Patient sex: M
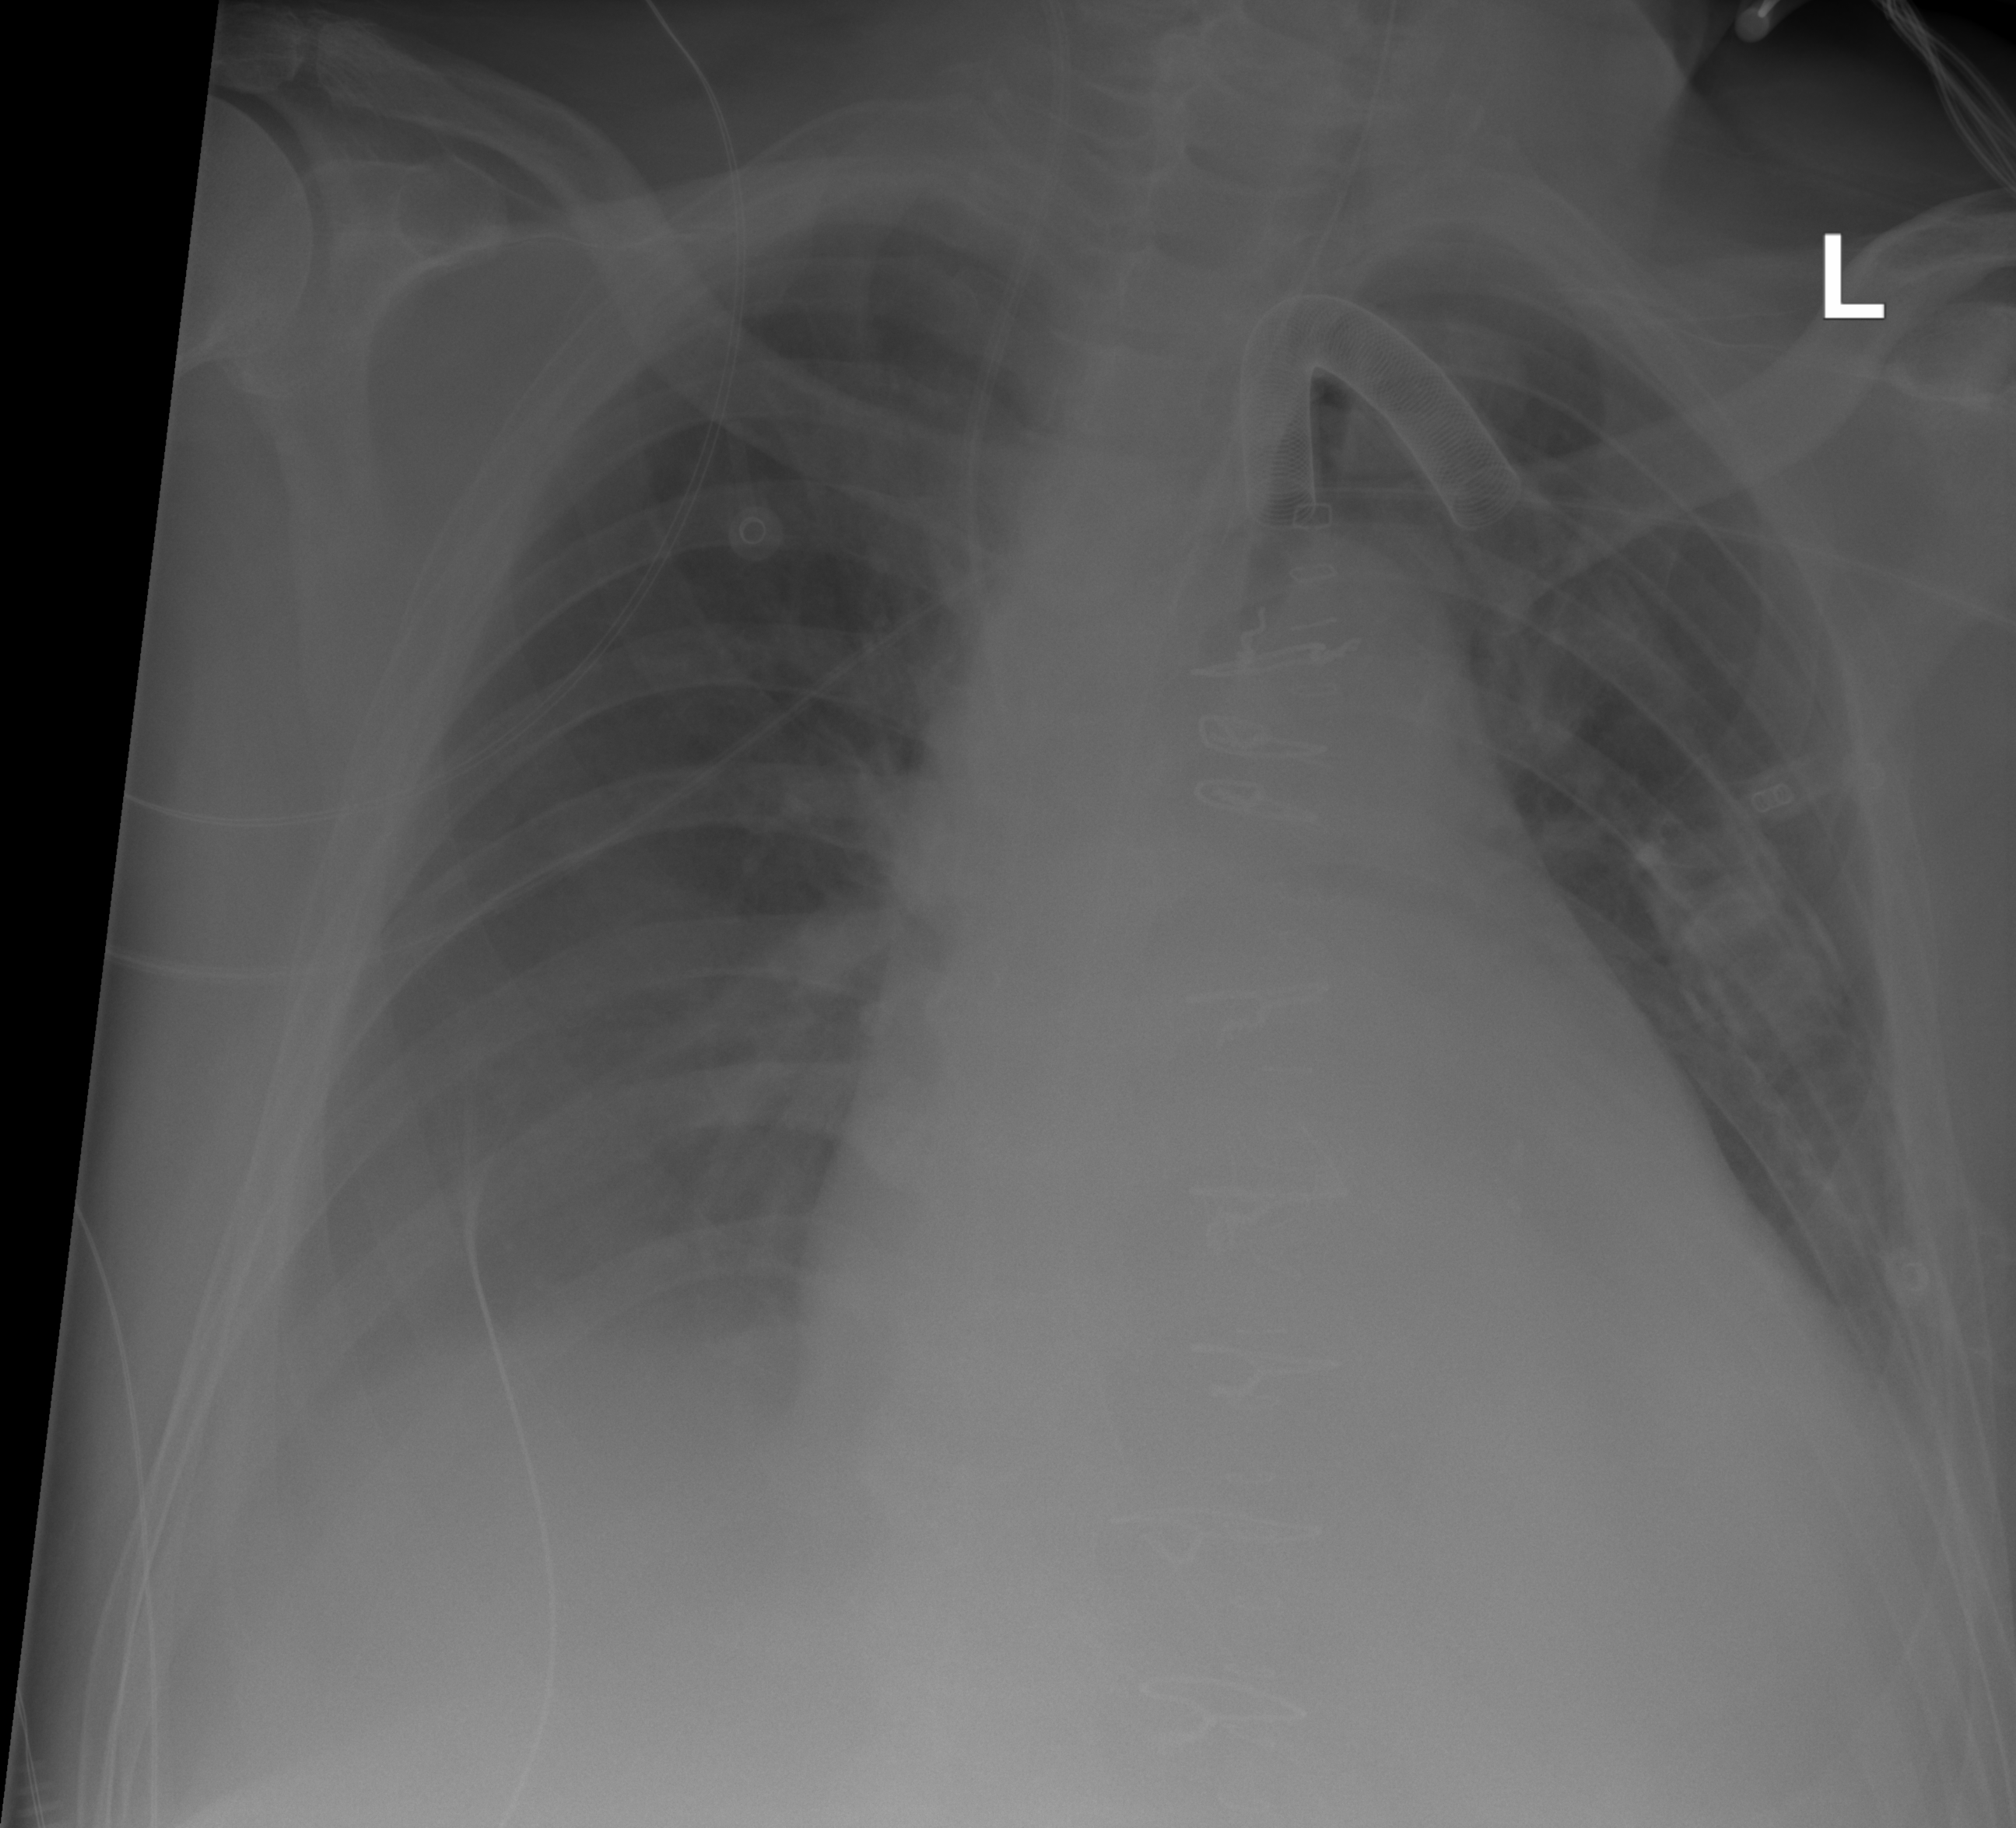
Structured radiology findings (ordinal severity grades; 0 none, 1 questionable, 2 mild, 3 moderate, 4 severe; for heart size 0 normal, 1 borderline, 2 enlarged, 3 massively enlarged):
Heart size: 2
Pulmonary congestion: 0
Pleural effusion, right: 2
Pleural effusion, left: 2
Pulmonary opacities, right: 0
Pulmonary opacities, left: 0
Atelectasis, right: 2
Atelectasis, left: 2